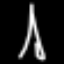
Label: The Eiffel Tower